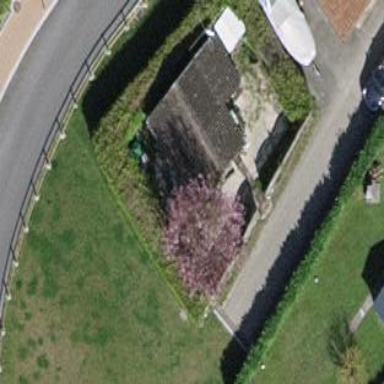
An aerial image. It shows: Hut.